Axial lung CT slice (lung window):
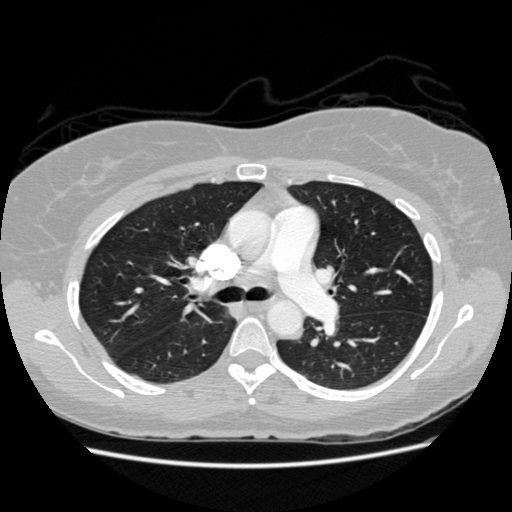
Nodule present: no